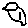
Label: bird